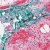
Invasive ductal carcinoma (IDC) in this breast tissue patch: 0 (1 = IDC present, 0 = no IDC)